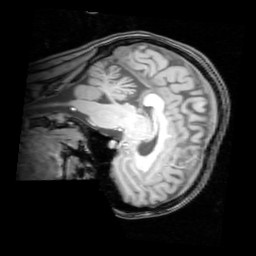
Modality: T1w
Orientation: sagittal
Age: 23
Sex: female
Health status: healthy
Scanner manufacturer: philips
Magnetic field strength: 3 T
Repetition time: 0.012 s
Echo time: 0.0037 s